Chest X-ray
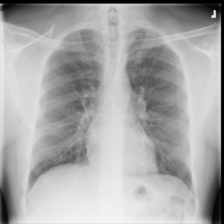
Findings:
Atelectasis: negative
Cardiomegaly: negative
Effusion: negative
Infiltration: negative
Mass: negative
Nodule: negative
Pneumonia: negative
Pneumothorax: negative
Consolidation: negative
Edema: negative
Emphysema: negative
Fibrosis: negative
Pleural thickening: negative
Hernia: negative